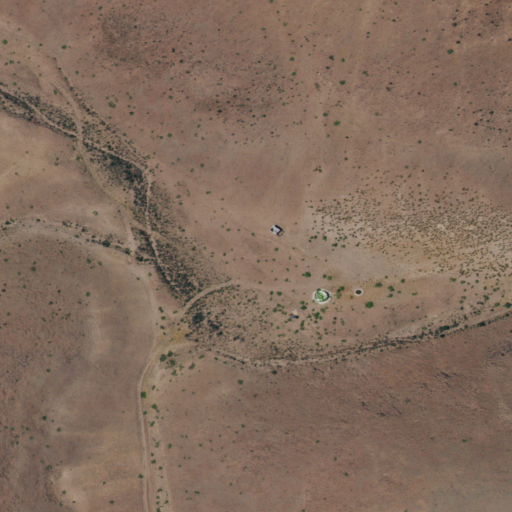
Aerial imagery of valley in New Mexico named Duran Canyon containing grassland, shrub, and open development